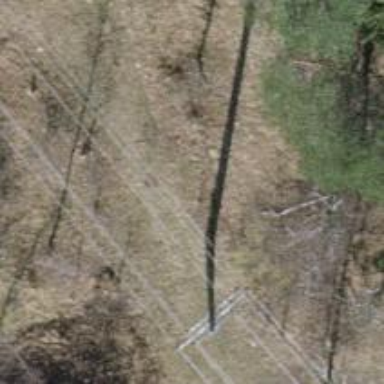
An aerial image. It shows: Power line in the image.